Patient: sex M, age 60
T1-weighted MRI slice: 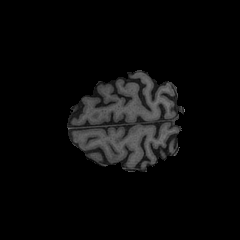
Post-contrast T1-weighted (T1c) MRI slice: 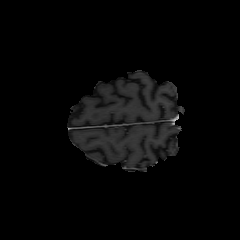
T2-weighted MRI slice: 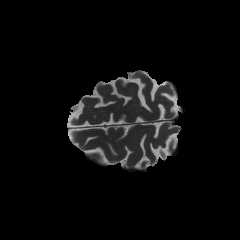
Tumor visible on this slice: no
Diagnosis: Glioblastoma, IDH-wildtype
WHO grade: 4